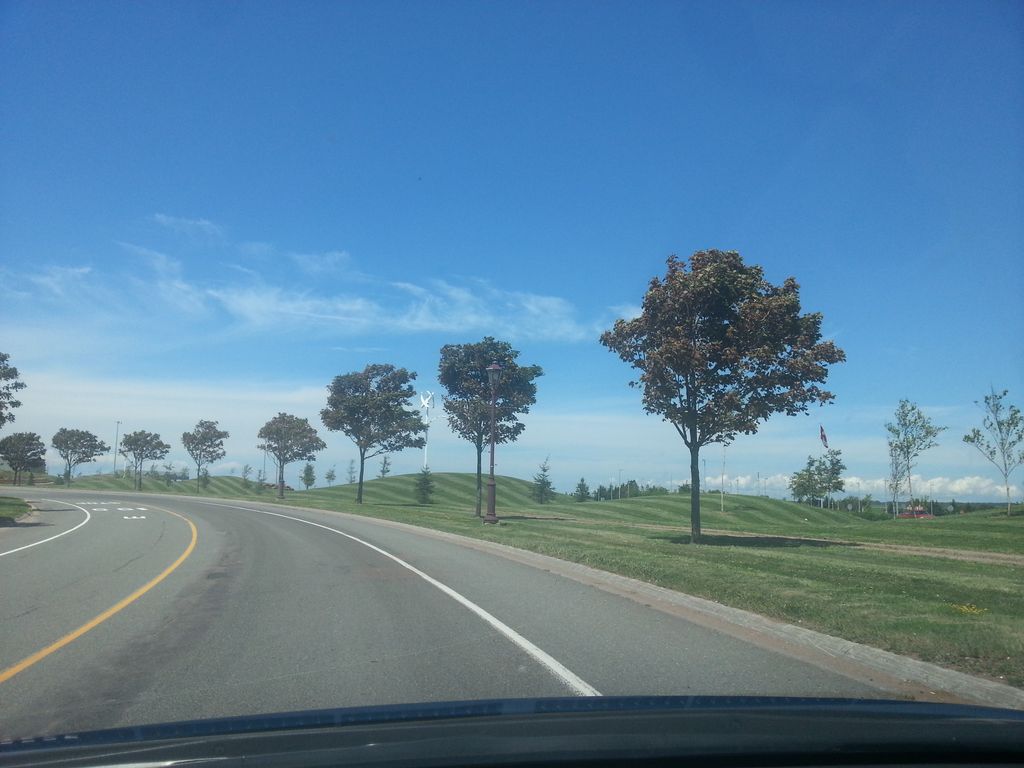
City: charlottetown